Aerial crown-view tile of a tropical tree (Barro Colorado Island, Panama), acquired 20240813:
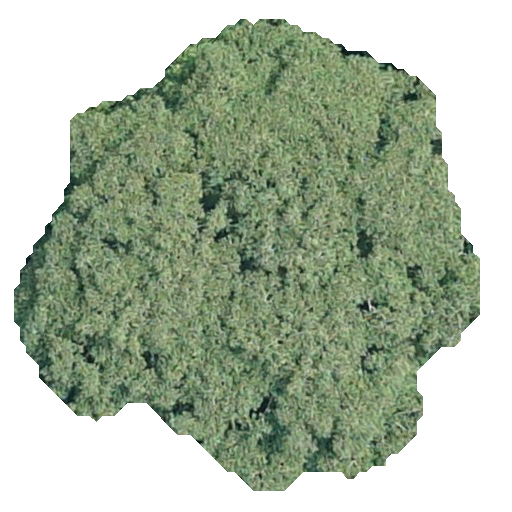
Species: Dipteryx oleifera
GBIF accepted scientific name: Dipteryx oleifera
Crown area: 231.759 m²